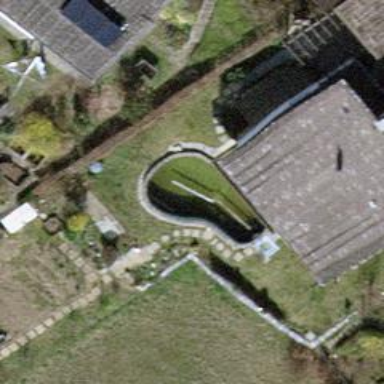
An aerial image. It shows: Outdoor swimming pool in leisure land.